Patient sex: F
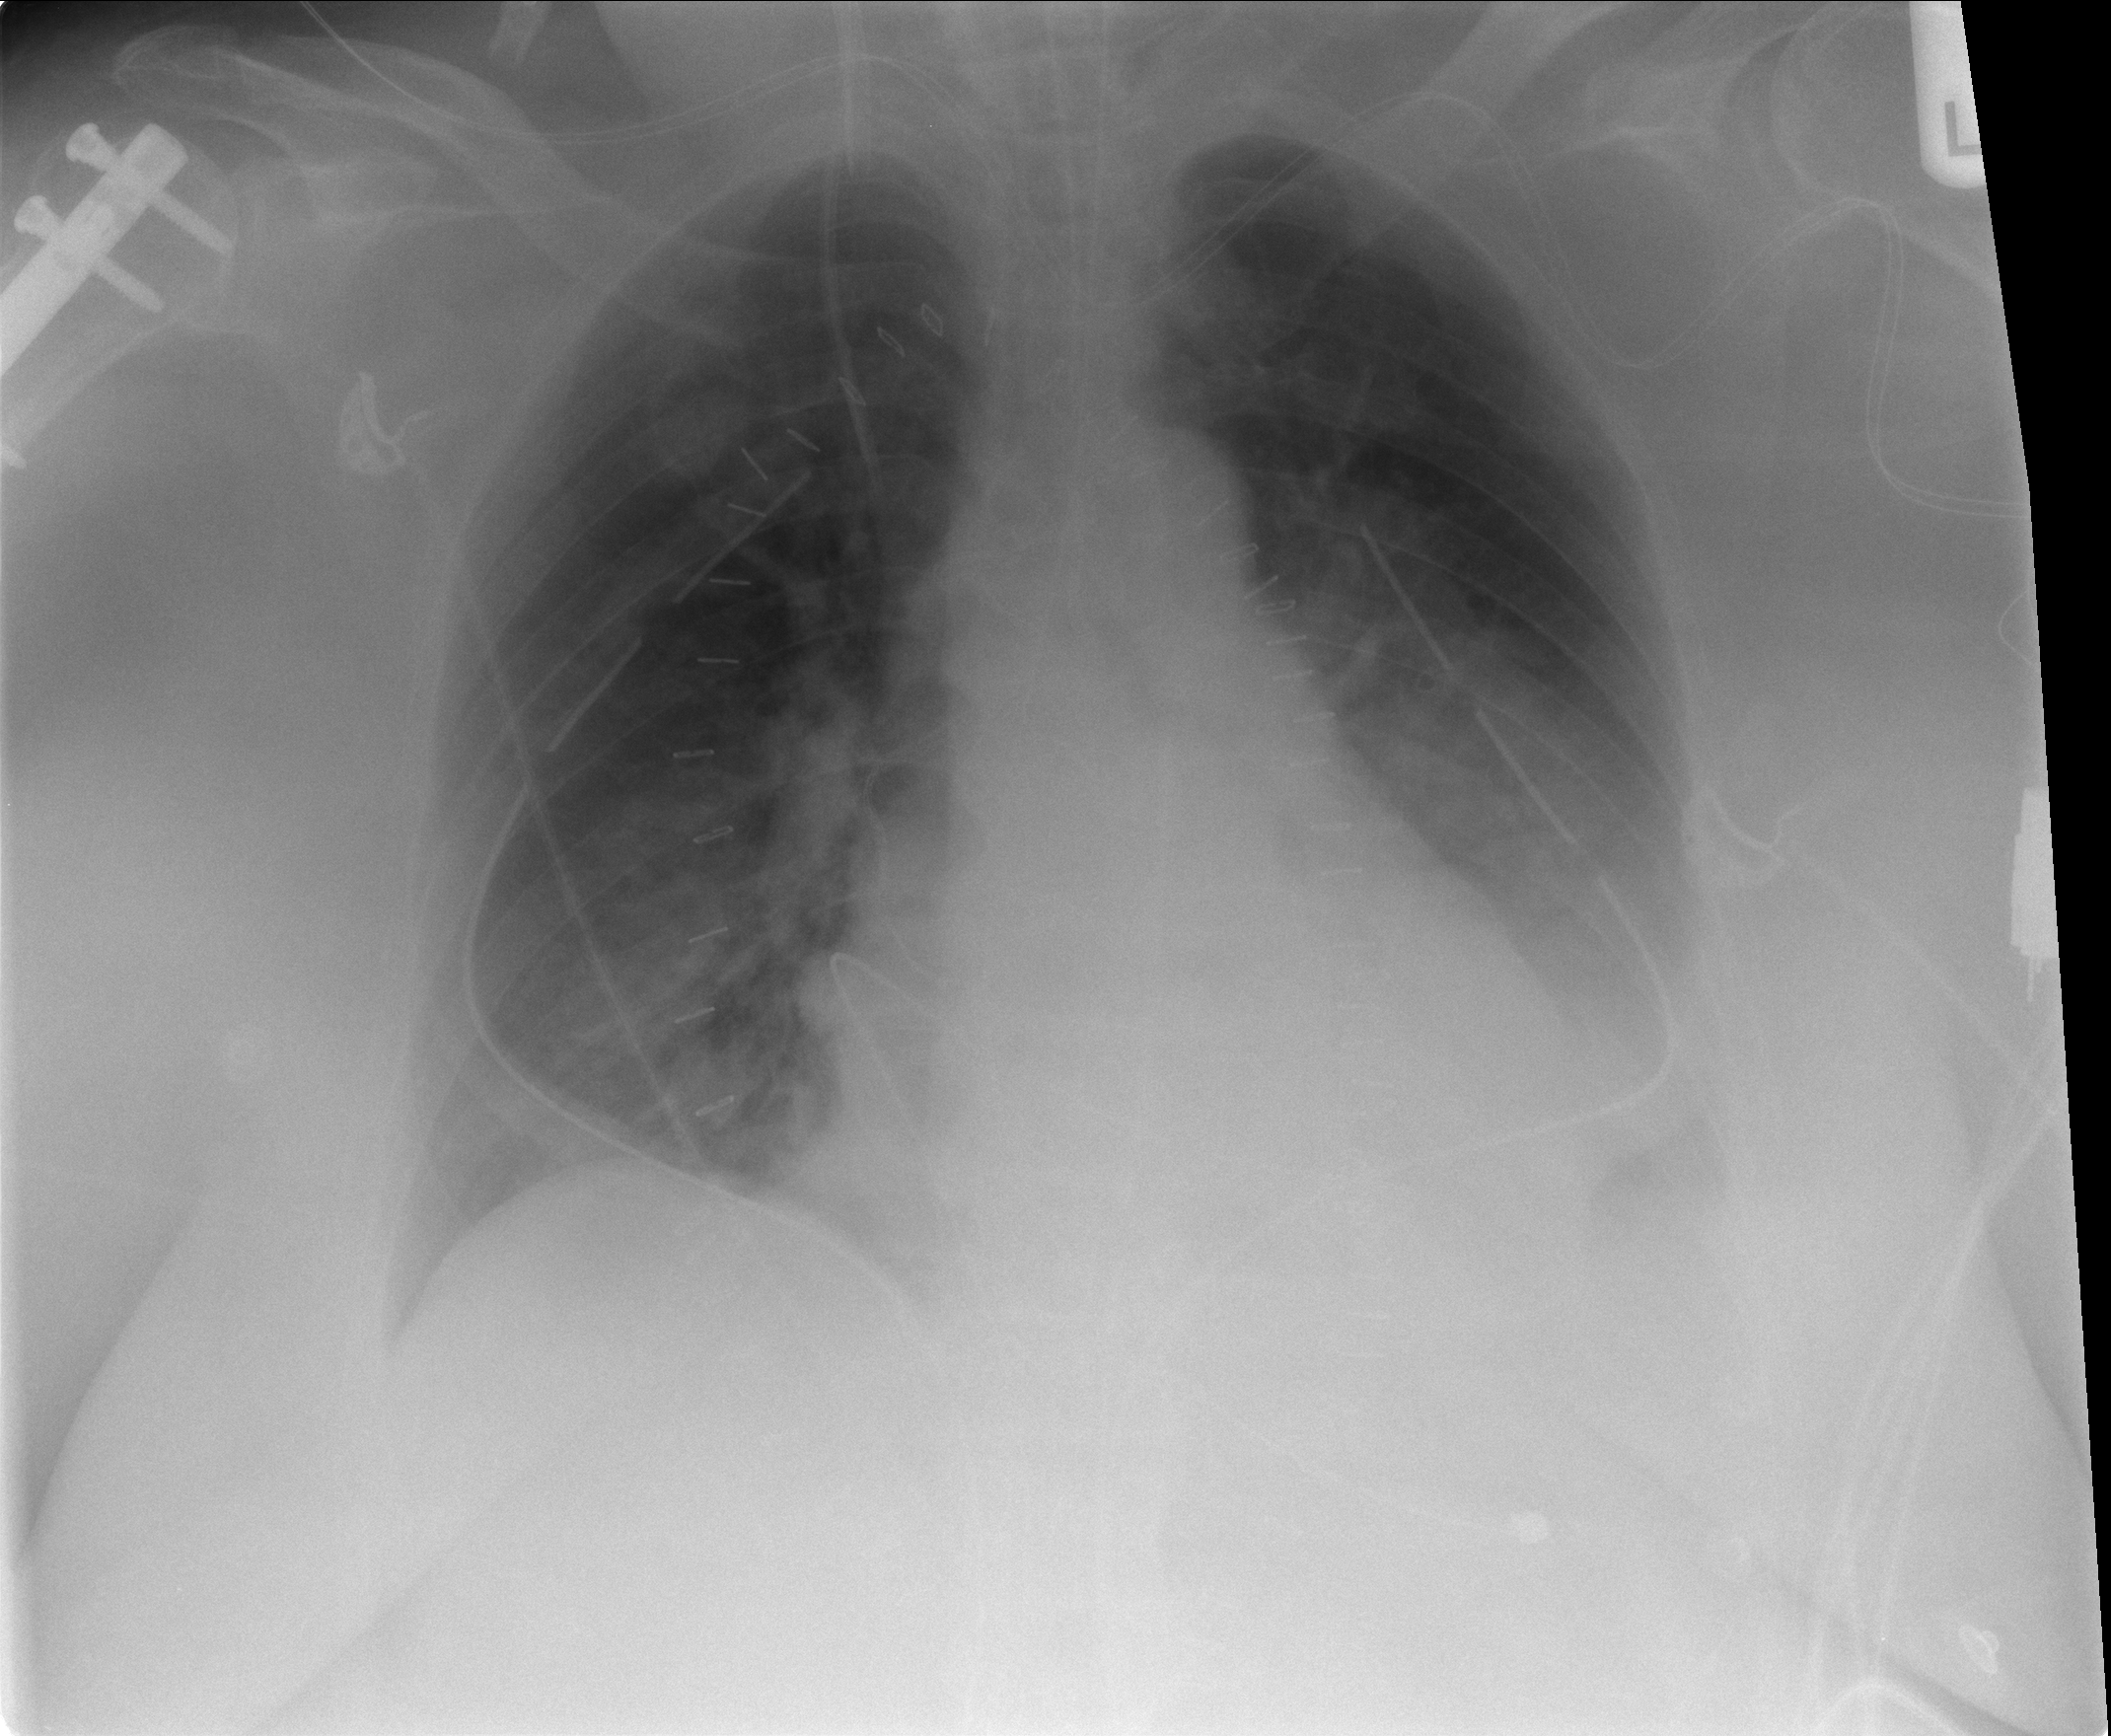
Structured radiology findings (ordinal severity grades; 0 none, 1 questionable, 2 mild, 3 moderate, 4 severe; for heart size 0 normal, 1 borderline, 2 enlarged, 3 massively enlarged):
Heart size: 2
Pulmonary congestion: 3
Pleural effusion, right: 0
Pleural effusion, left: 2
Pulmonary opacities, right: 2
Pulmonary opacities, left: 2
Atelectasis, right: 2
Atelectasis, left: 2